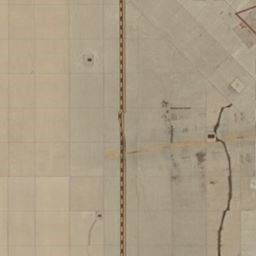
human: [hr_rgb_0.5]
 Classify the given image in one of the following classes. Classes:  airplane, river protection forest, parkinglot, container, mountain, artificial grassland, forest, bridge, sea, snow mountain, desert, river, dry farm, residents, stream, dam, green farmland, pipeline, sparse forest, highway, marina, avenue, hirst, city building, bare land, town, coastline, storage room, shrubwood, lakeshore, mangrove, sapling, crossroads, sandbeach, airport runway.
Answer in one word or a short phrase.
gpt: airport runway